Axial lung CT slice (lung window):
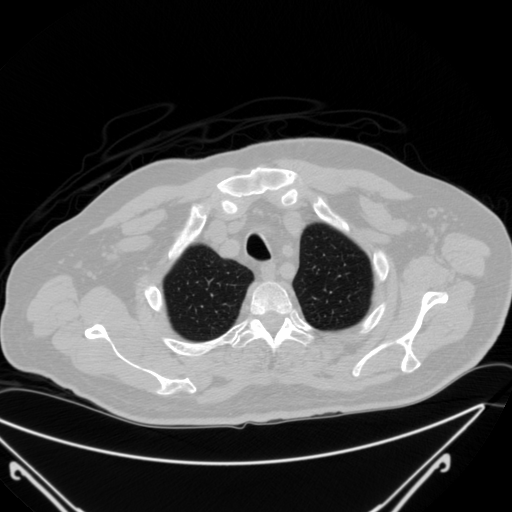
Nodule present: no